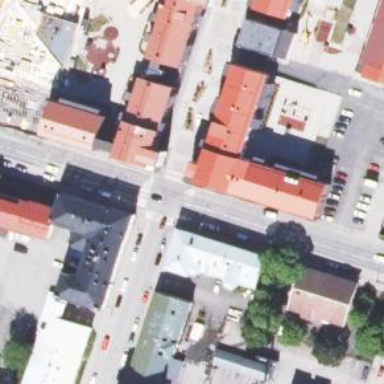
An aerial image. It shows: Living street.